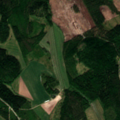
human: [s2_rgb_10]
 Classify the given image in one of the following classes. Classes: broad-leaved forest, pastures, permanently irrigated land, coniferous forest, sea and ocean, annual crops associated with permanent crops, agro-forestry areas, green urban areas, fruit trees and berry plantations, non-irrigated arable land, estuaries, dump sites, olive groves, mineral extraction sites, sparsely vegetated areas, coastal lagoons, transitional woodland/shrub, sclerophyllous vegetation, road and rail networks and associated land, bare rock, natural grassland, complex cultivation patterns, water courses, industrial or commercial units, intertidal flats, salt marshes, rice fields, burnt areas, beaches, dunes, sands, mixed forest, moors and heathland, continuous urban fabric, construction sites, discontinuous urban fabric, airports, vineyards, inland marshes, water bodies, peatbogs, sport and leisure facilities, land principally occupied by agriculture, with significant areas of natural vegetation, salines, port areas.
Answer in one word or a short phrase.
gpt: non-irrigated arable land, coniferous forest, mixed forest